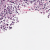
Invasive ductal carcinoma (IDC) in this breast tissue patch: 1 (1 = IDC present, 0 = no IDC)